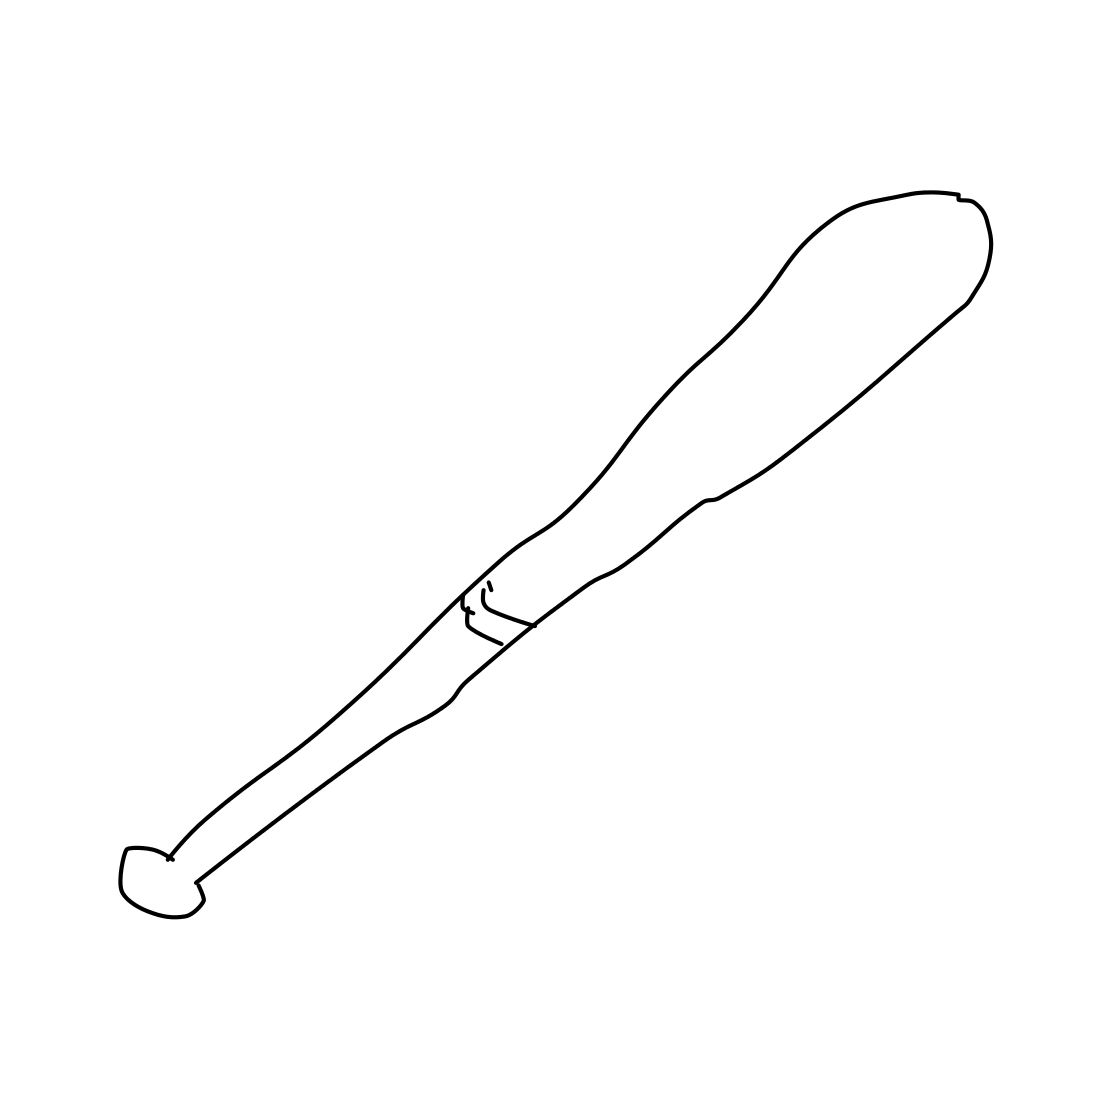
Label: baseball bat